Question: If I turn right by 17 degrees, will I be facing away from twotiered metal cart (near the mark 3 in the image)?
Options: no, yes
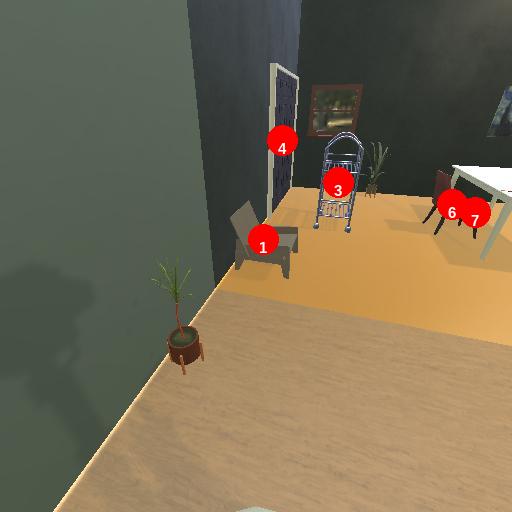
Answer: no